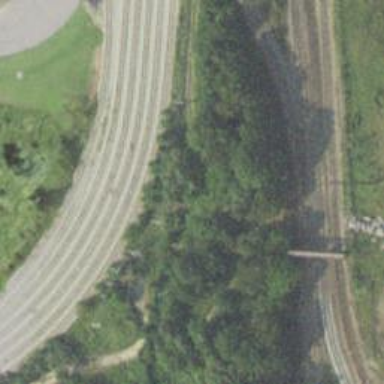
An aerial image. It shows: Railway spur service.